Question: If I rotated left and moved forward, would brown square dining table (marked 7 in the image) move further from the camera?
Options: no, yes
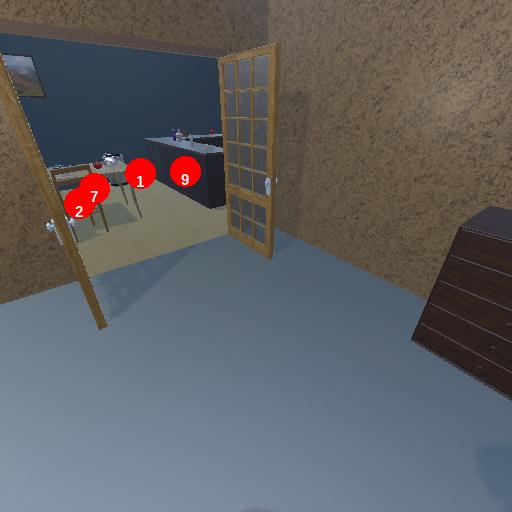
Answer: no